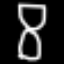
Label: hourglass